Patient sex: F
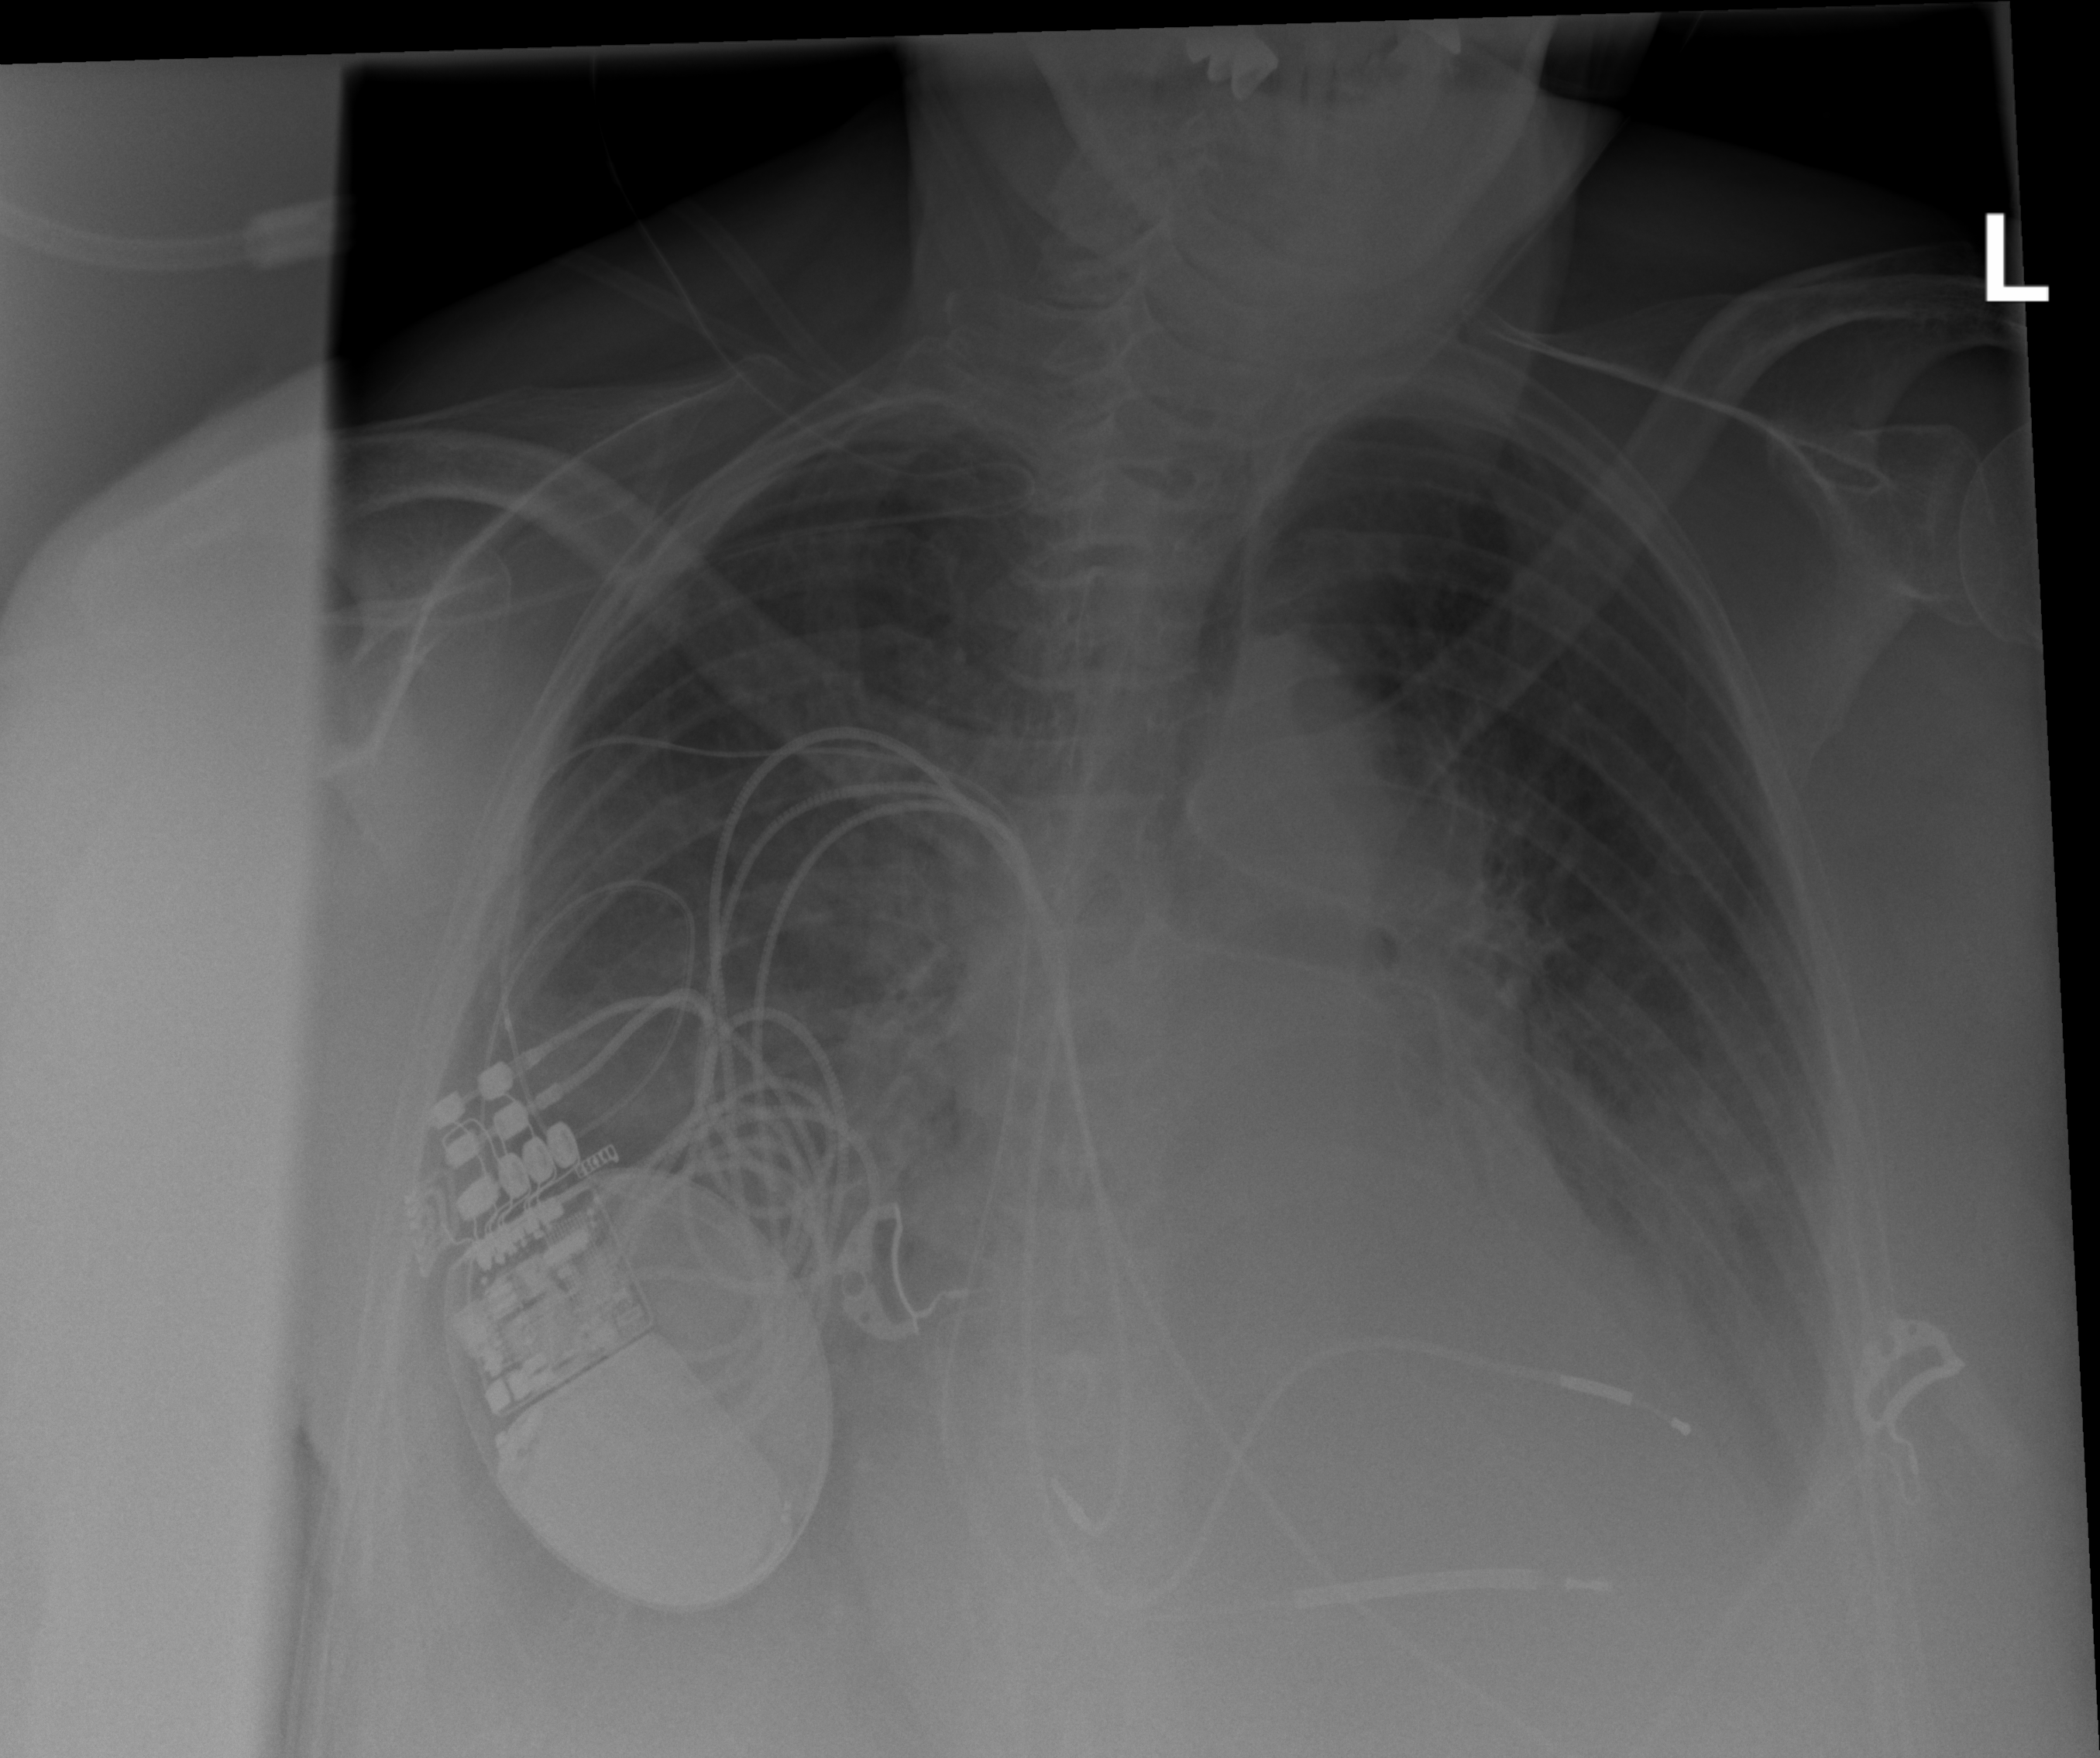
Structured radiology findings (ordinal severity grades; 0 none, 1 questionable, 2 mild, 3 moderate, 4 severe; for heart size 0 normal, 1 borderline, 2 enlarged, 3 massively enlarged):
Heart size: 2
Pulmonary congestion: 2
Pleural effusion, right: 3
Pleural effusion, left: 2
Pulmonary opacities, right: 0
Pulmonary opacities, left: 0
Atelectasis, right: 2
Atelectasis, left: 2